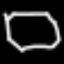
Label: octagon